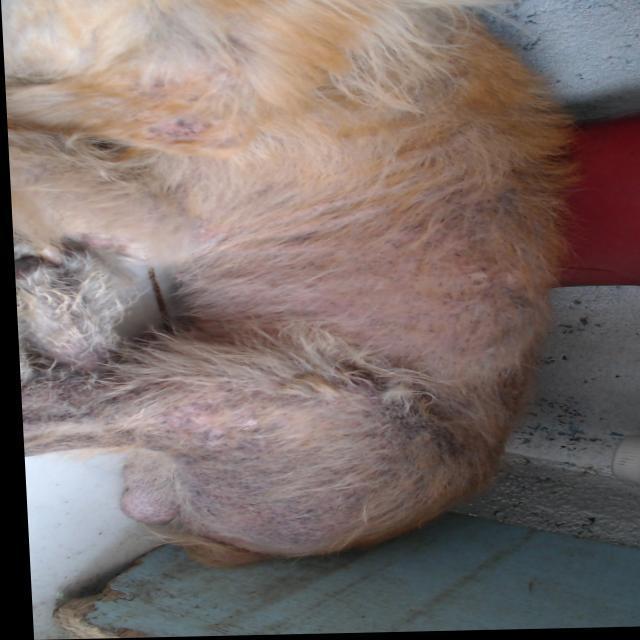
Canine demodicosis (Demodex mange) — caused by Demodex canis mites. Presents with alopecia, follicular papules, pustules, and comedones. Often localized on face and forelimbs.